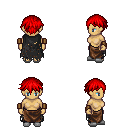
a pixel art fantasy rpg character, female body template, human, tanned skin, black tattered cape, robe skirt, red short bangs hairstyle, leather bracers, white slippers, four views (front, back, left, right), 2x2 character sprite sheet, small pixel art, hard edges, no anti-aliasing